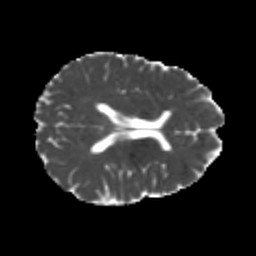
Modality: MD
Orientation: axial
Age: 22
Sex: male
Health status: healthy
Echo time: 0.074 s